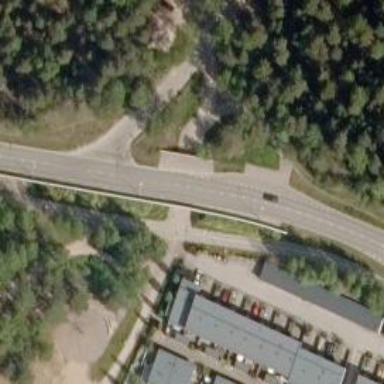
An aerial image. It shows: Cycleway with asphalt surface designed for Nordic skiing. It is groomed for backcountry use.